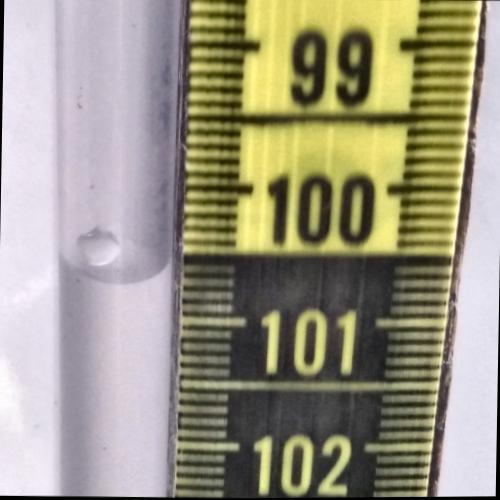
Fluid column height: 100.7 cm